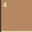
Piece: xx